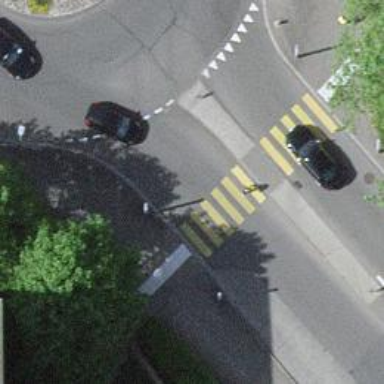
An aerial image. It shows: Marked crossing with pedestrian island.